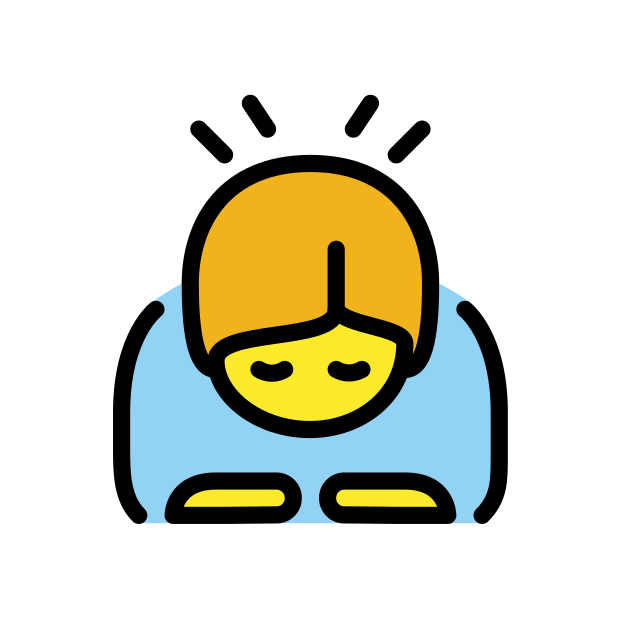
Emoji: 🙇
Name: person bowing deeply
Unicode: 0x1f647